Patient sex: F
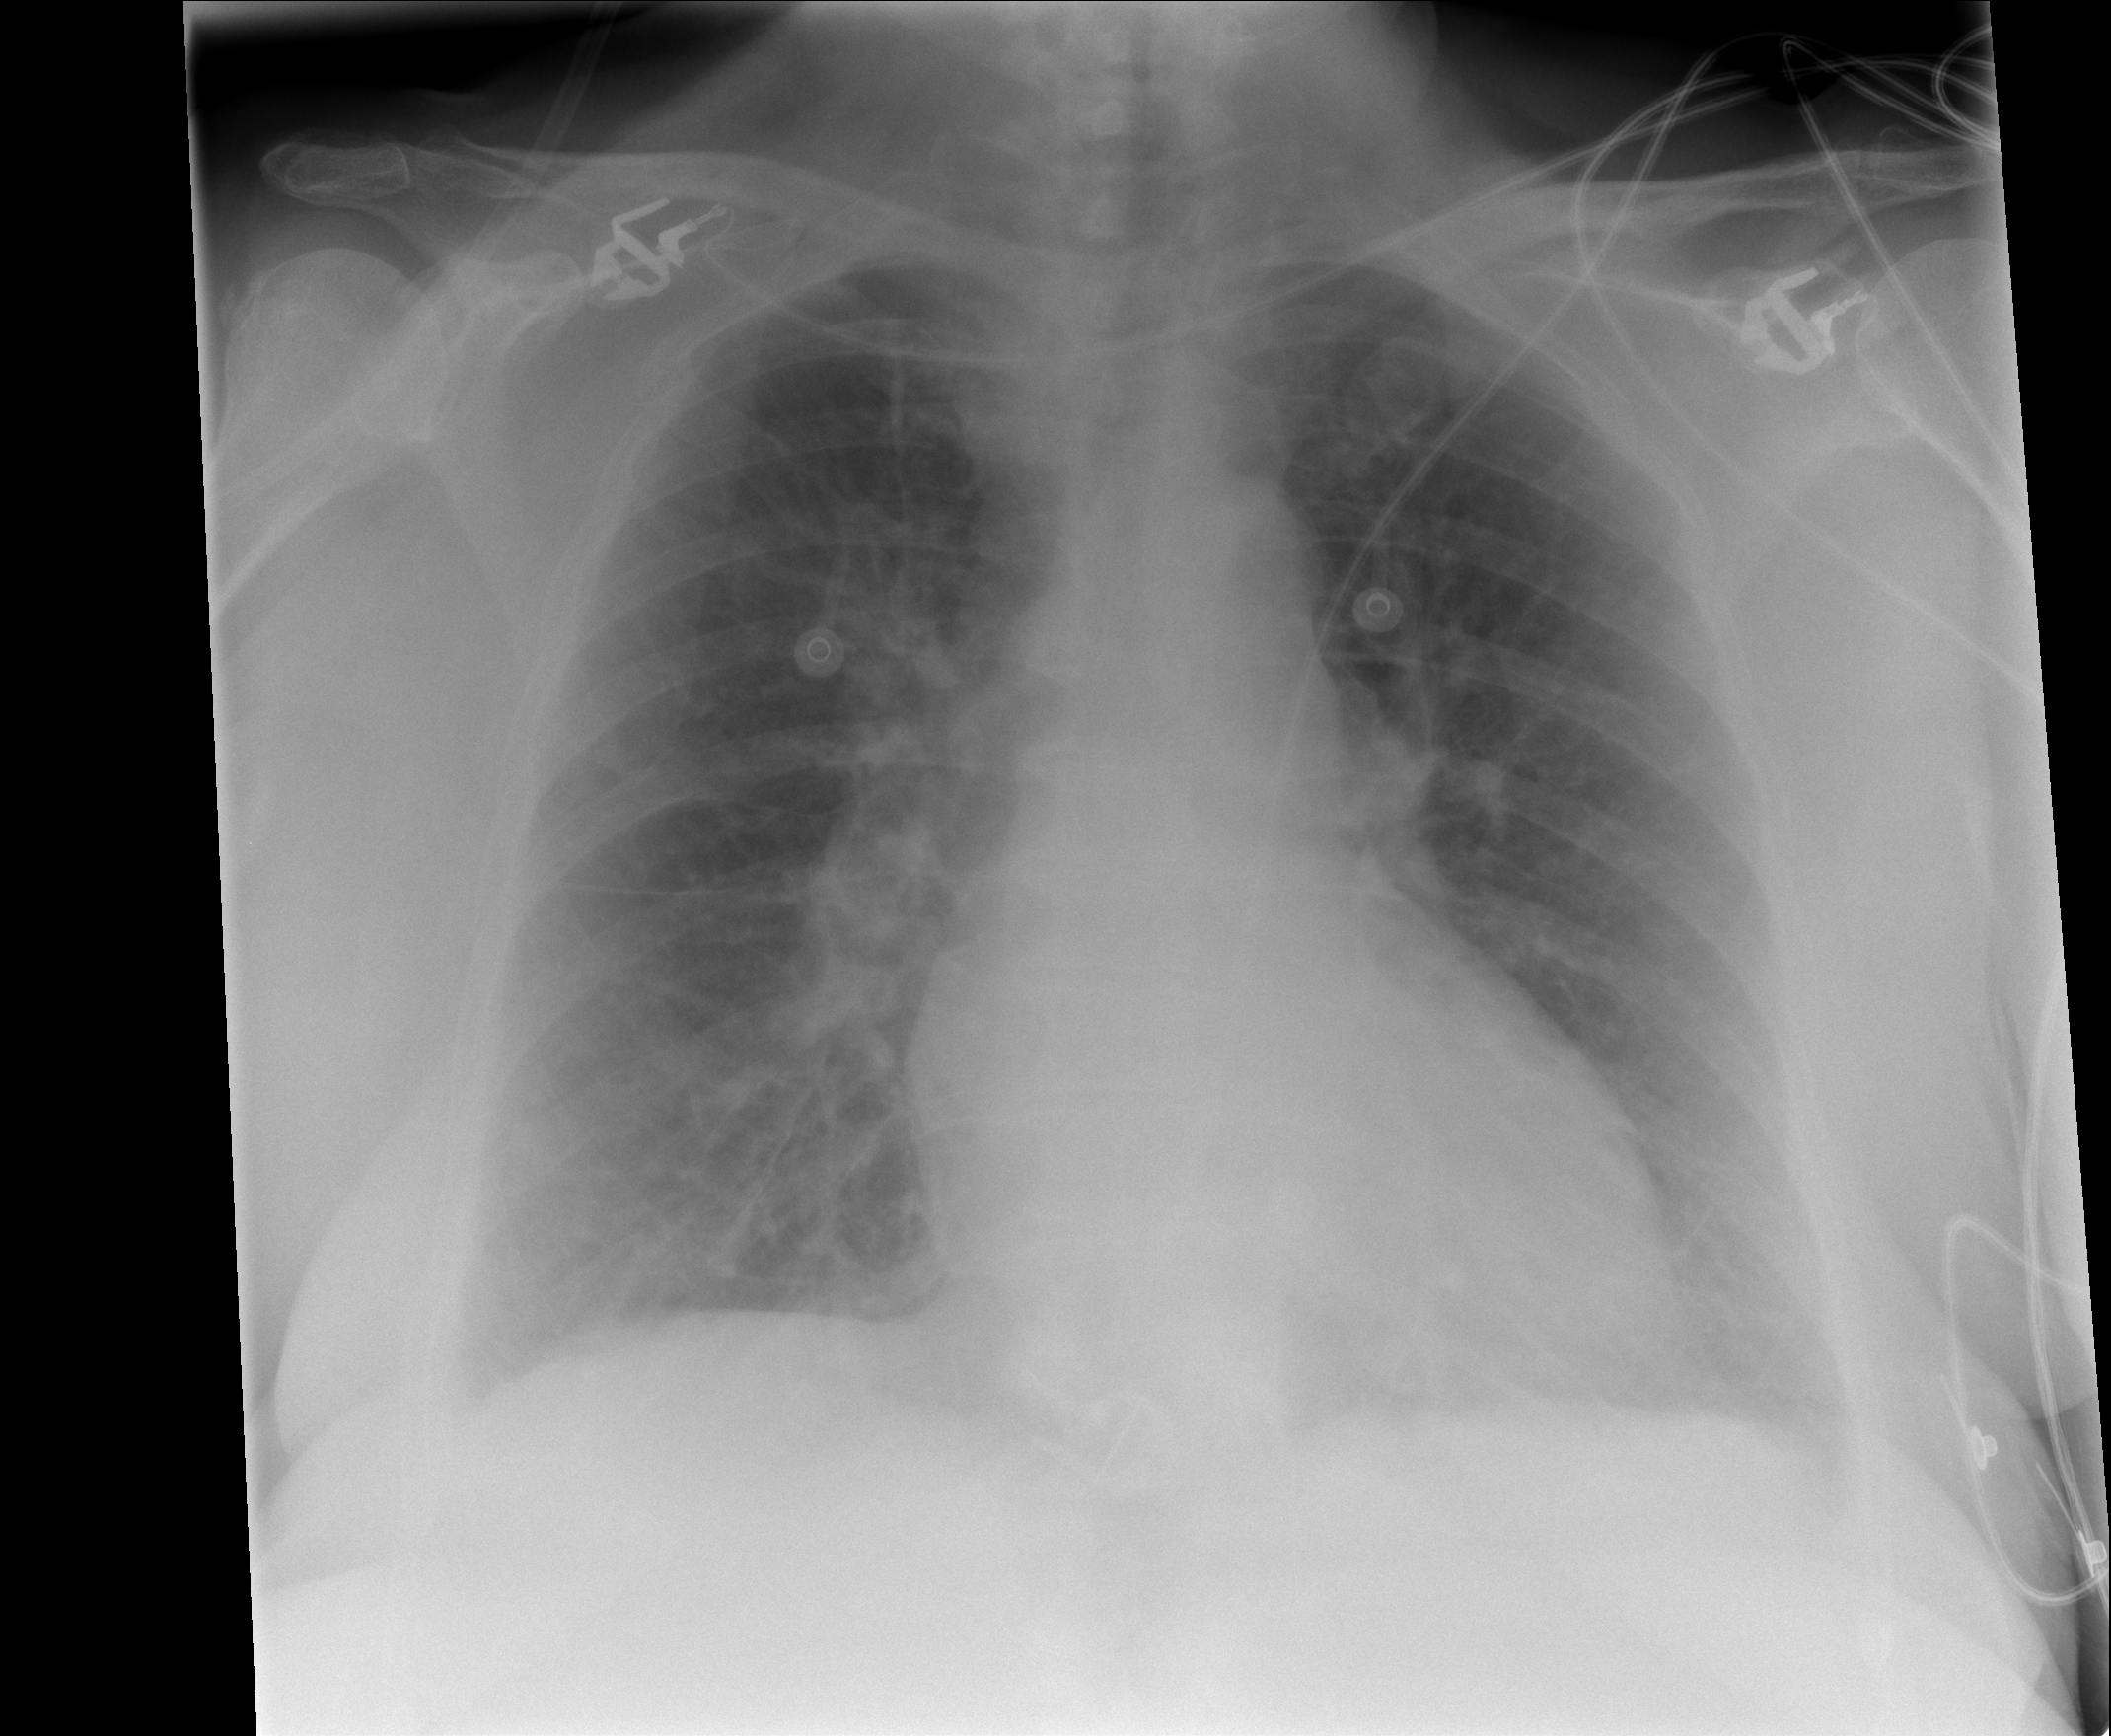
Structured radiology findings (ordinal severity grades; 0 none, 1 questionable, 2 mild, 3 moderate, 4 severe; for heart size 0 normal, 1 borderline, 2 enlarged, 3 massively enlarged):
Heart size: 0
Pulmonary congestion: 2
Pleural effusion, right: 1
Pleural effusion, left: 1
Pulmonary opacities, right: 0
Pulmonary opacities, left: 0
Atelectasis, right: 2
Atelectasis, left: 2